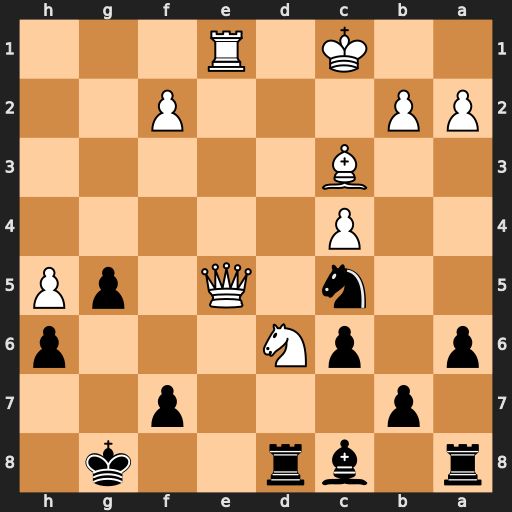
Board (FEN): r1br2k1/1p3p2/p1pN3p/2n1Q1pP/2P5/2B5/PP3P2/2K1R3
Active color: b
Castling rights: -
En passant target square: -
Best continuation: Nd3+ Kd2 Nxe5